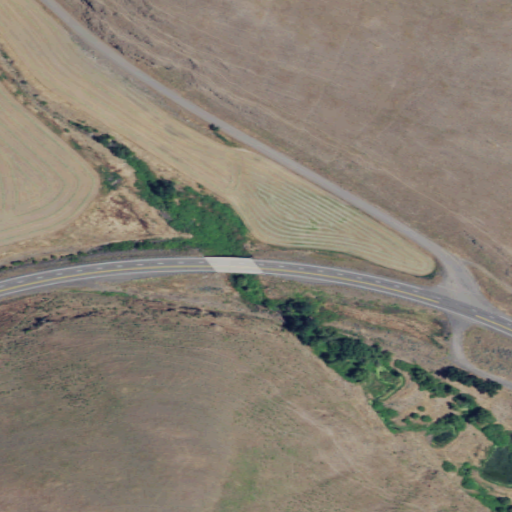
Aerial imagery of valley in Washington named Megginson Gulch containing grassland, shrub, low intensity development, and open development